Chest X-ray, AP view. Patient: 64 years old, sex F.
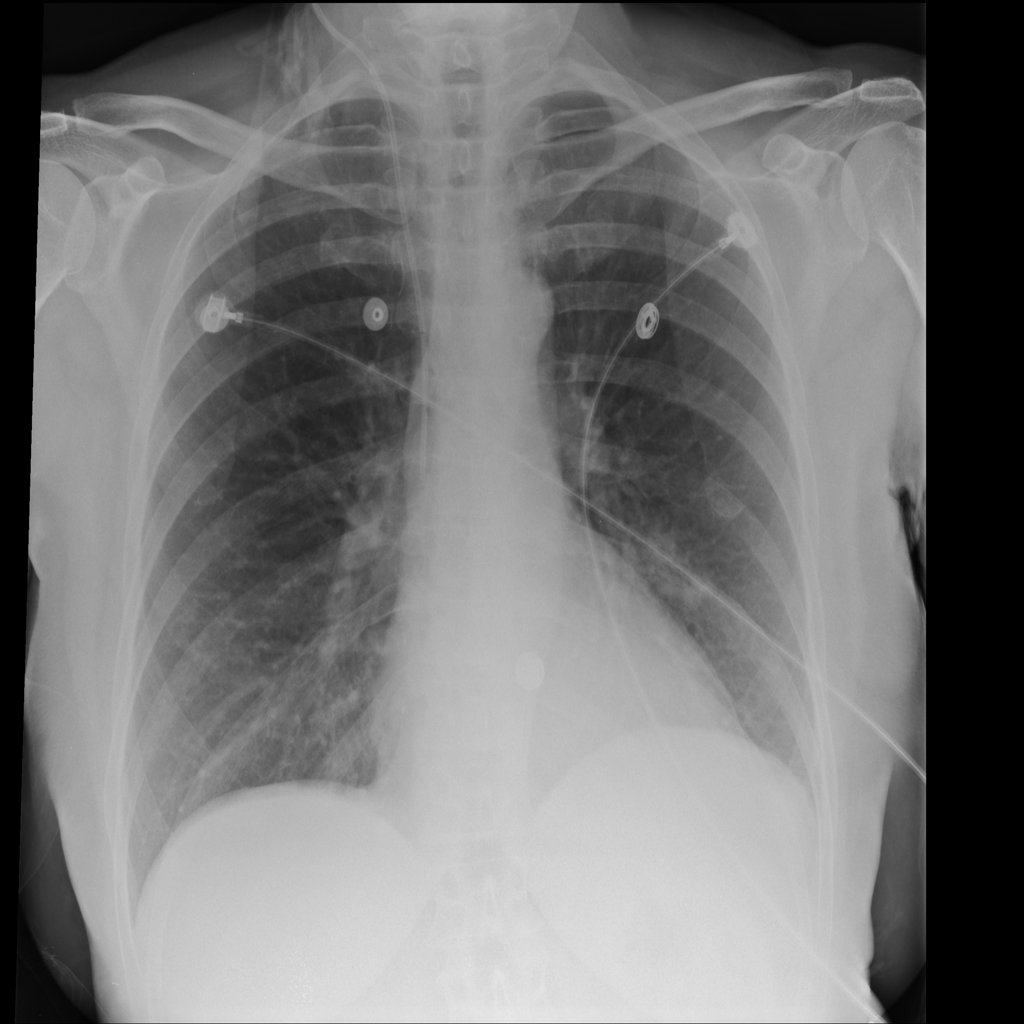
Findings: Mass